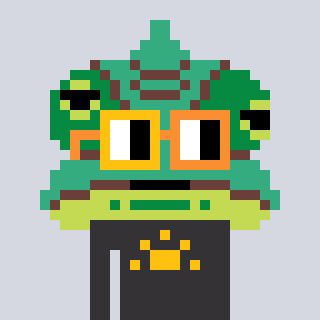
a pixel art character with square yellow and orange glasses, a chameleon-shaped head and a grayscale-colored body on a cool background